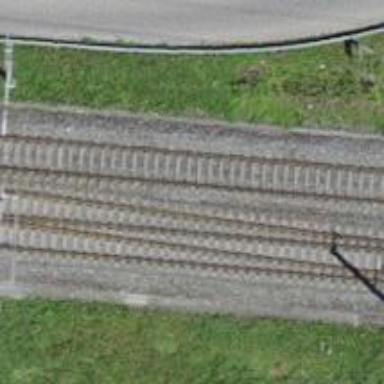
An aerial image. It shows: Siding railway track with electrified contact line.